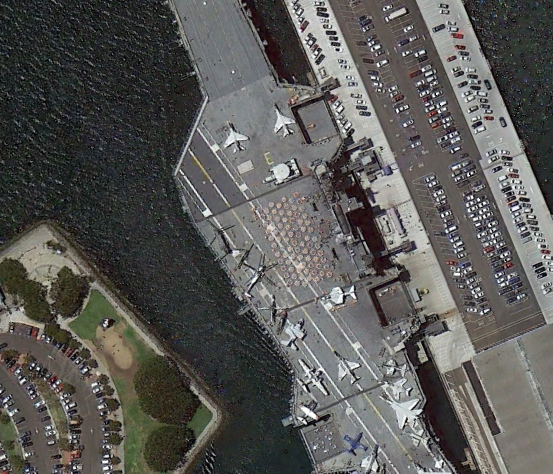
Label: Midway-class_aircraft_carrier